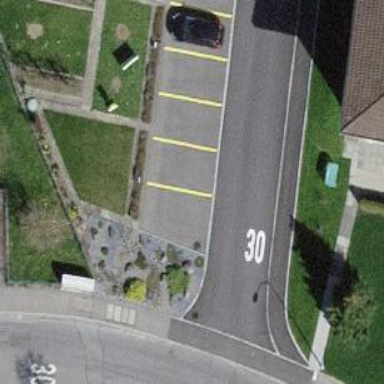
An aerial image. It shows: Street-side parking area.